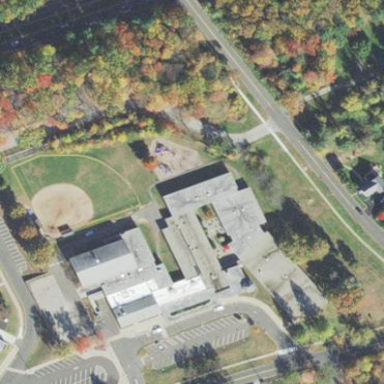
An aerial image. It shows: School.